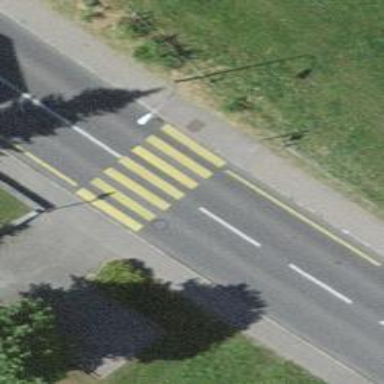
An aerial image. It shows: Uncontrolled zebra crossing on the road.